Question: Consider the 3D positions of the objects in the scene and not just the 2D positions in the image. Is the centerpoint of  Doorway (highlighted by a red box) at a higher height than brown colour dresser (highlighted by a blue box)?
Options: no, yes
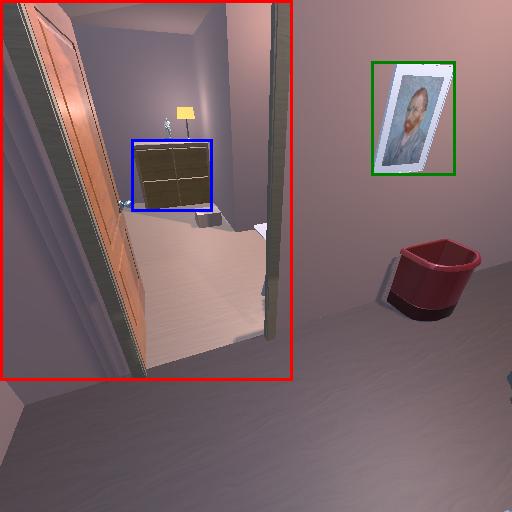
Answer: no